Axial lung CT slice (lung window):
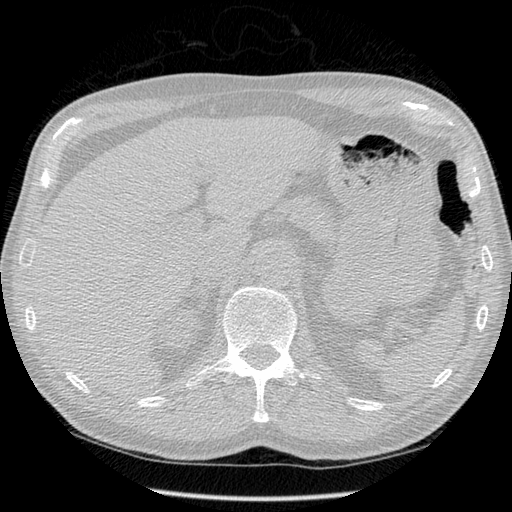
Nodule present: no